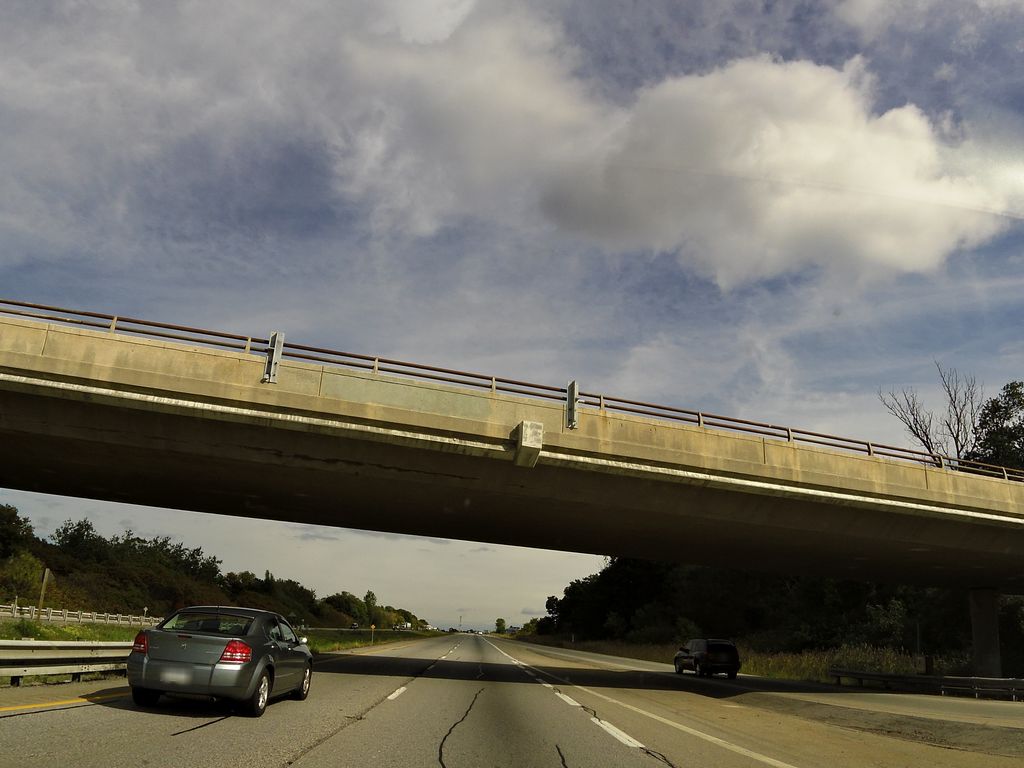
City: hamilton